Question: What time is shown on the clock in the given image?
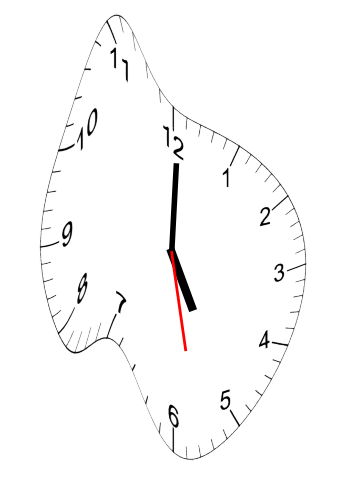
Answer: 05:00:28